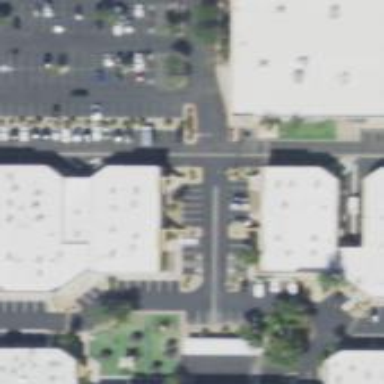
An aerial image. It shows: Retail building.